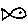
Label: fish